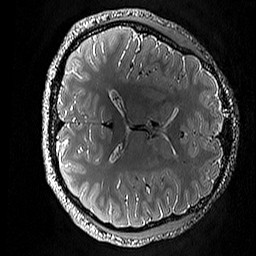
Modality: T2w
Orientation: axial
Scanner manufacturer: siemens
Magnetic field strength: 3 T
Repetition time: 3.2 s
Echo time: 0.428 s